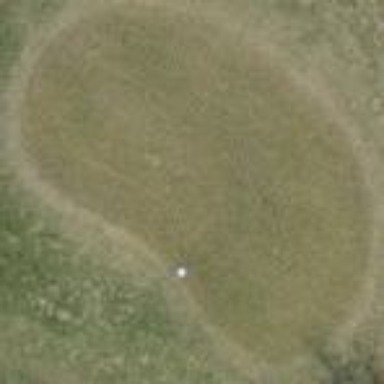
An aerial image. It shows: Grass area designated as golf tee.